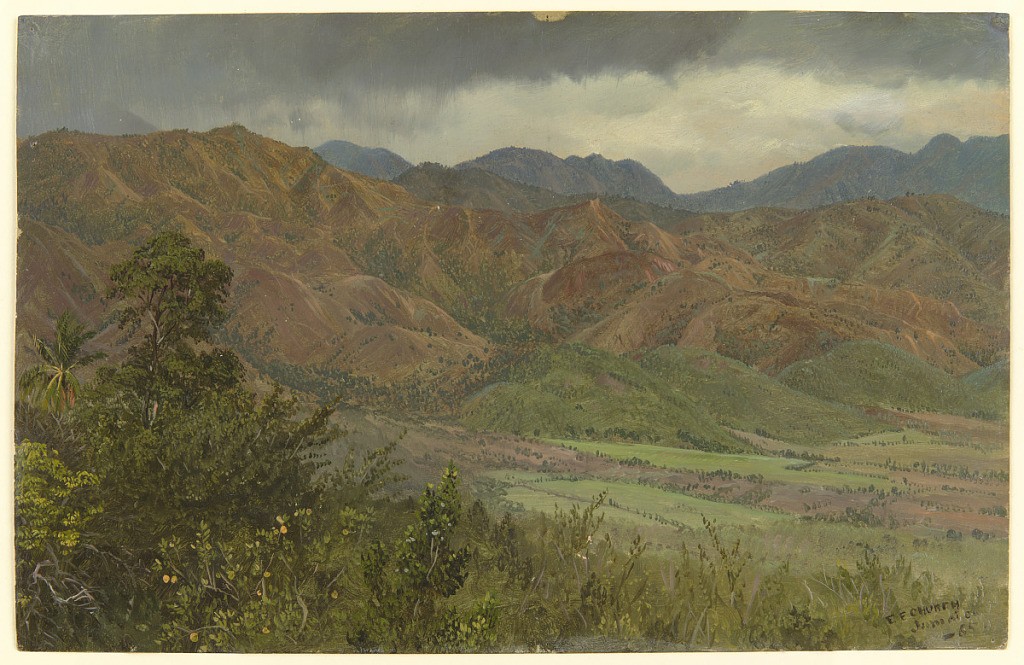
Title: The Red Hills near Kingston, Jamaica
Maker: Frederic Edwin Church, American, 1826–1900
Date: May–September 1865
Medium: Brush and oil, graphite on paperboard
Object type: Drawing
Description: Landscape sketch with high level of finish showing view of a cultivated valley in the Red Hills near Kingston, Jamaica. In foreground, mixed foliage frames the view of a valley with several distinct farms or pastures. In the middle distance, the reddish brown ridges of the Red Hills constitute the primary focus. In the background, taller mountains are shrouded beneath dark storm clouds, which begin to precipitate at left.